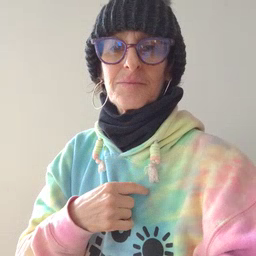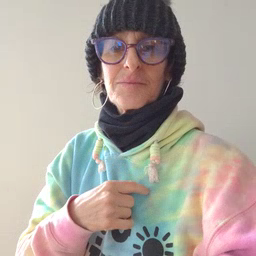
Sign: thirsty